I will show an image sequence of human cooking. I have annotated the images with numbered circles. Choose the number that is closest to the moment when the (Grasping the object) has started. You are a five-time world champion in this game. Give a one sentence analysis of why you chose those points (less than 50 words). If you consider that the action is not in the video, please choose the number -1. Provide your answer at the end in a json file of this format: {"points": []}
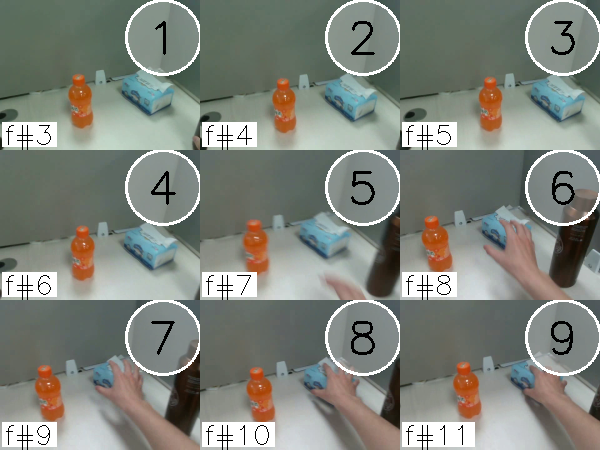
Frame 8 shows the clearest moment of hand-object contact.
{"points": [8]}